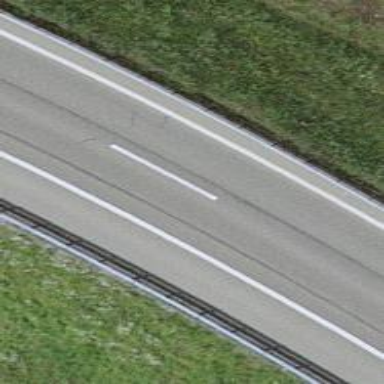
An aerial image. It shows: Motorway link with asphalt surface and embankment.